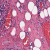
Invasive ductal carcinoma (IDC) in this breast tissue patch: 0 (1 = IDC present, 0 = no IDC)